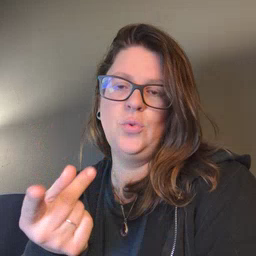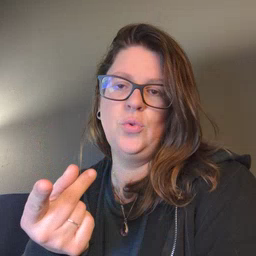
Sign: dog